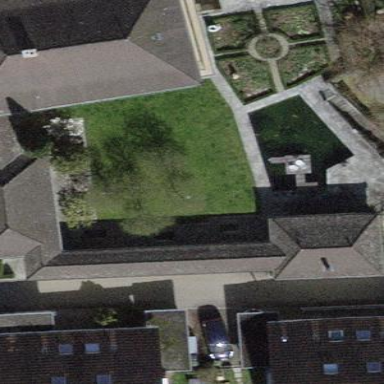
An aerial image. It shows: Building with tiled roof.